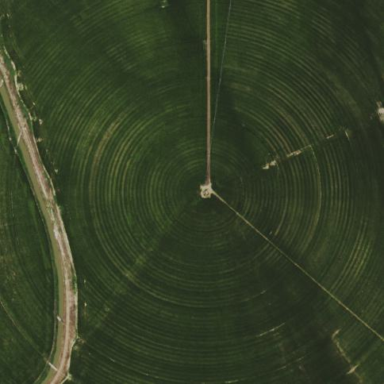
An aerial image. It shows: Farmland with pivot irrigation system.